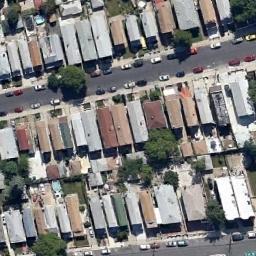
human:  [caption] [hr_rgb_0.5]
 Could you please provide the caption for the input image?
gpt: There are many roads and neatly arranged houses and trees and many vehicles in densely populated areas .

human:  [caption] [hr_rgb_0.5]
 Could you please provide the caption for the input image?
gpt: A dense residential area has lots of houses next to each other while some roads go through the residential area .

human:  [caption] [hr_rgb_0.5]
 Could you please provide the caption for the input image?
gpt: The houses are many and neatly arranged .

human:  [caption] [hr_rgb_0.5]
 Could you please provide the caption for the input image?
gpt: The dense residential is next to the road with some cars .

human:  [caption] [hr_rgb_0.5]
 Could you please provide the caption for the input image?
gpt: There are many buildings arranged neatly on dense residential area .